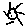
Label: sun